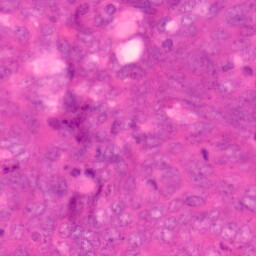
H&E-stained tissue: Colon